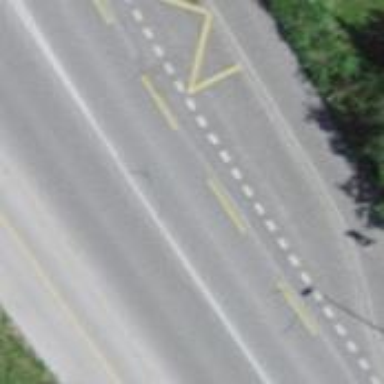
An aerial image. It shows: Tertiary road with asphalt surface. There are sidewalks on both sides and cycle lane on the left side and cycle track on the right side.